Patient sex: M
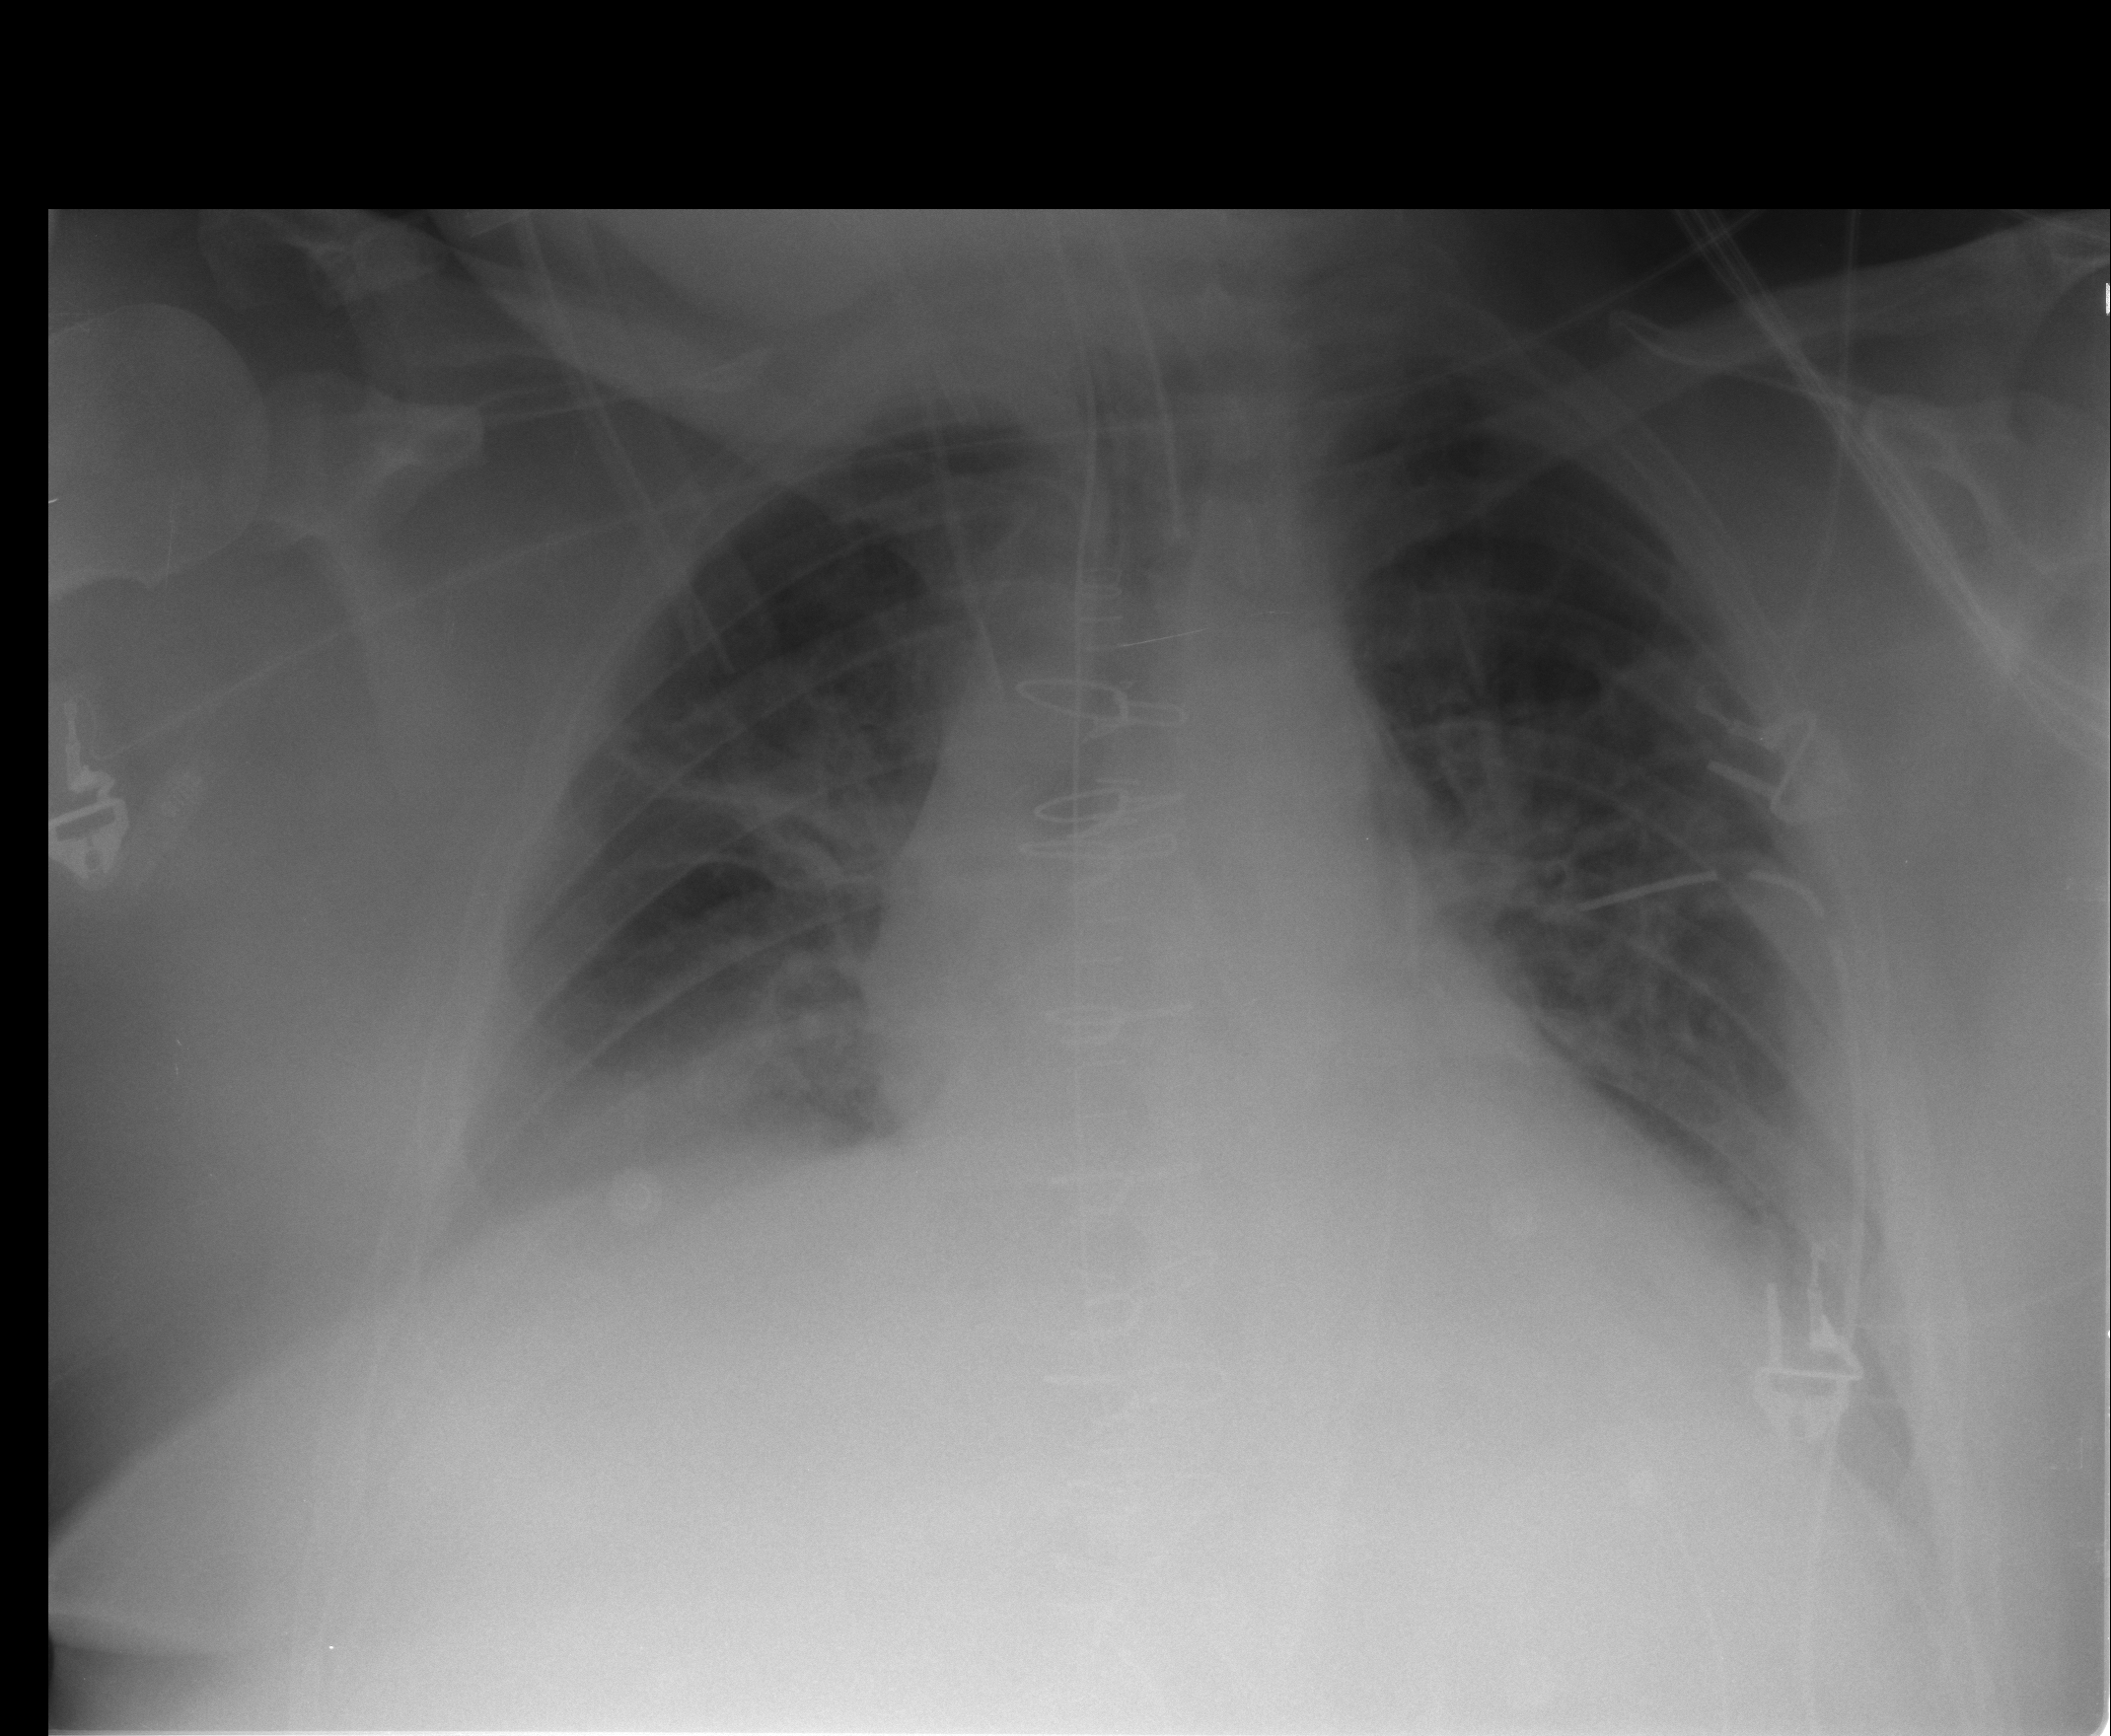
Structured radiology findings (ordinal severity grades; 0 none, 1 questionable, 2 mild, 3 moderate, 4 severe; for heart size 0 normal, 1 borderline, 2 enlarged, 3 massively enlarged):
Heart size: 2
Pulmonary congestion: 2
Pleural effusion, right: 2
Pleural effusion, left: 2
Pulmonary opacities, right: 0
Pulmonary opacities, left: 0
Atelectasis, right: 2
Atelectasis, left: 2